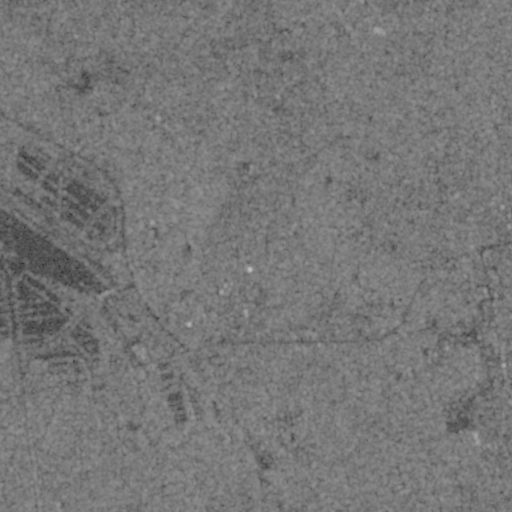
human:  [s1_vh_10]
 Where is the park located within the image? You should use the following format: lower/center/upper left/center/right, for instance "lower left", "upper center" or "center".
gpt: The park is located in the lower right of the image.
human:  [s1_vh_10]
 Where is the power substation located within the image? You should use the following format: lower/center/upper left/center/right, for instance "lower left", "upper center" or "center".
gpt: The power substation is located in the center right of the image.
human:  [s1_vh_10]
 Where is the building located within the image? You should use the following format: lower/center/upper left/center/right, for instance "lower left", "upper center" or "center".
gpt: There is no building in the image.

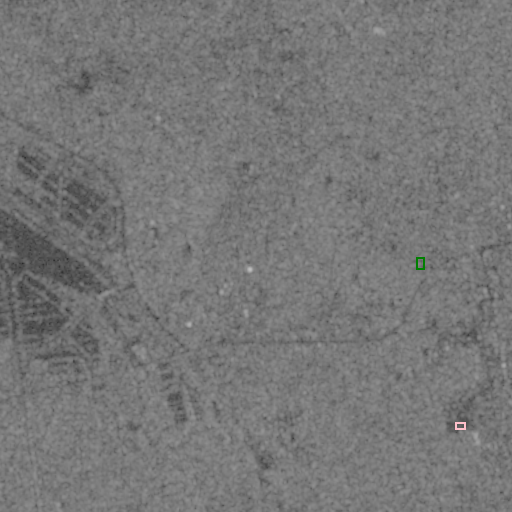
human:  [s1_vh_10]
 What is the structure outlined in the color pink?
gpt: The structure outlined in pink is a park.
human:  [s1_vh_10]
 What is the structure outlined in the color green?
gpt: The structure outlined in green is a power substation.
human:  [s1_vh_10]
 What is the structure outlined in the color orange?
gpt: There is no orange outline.